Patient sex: F
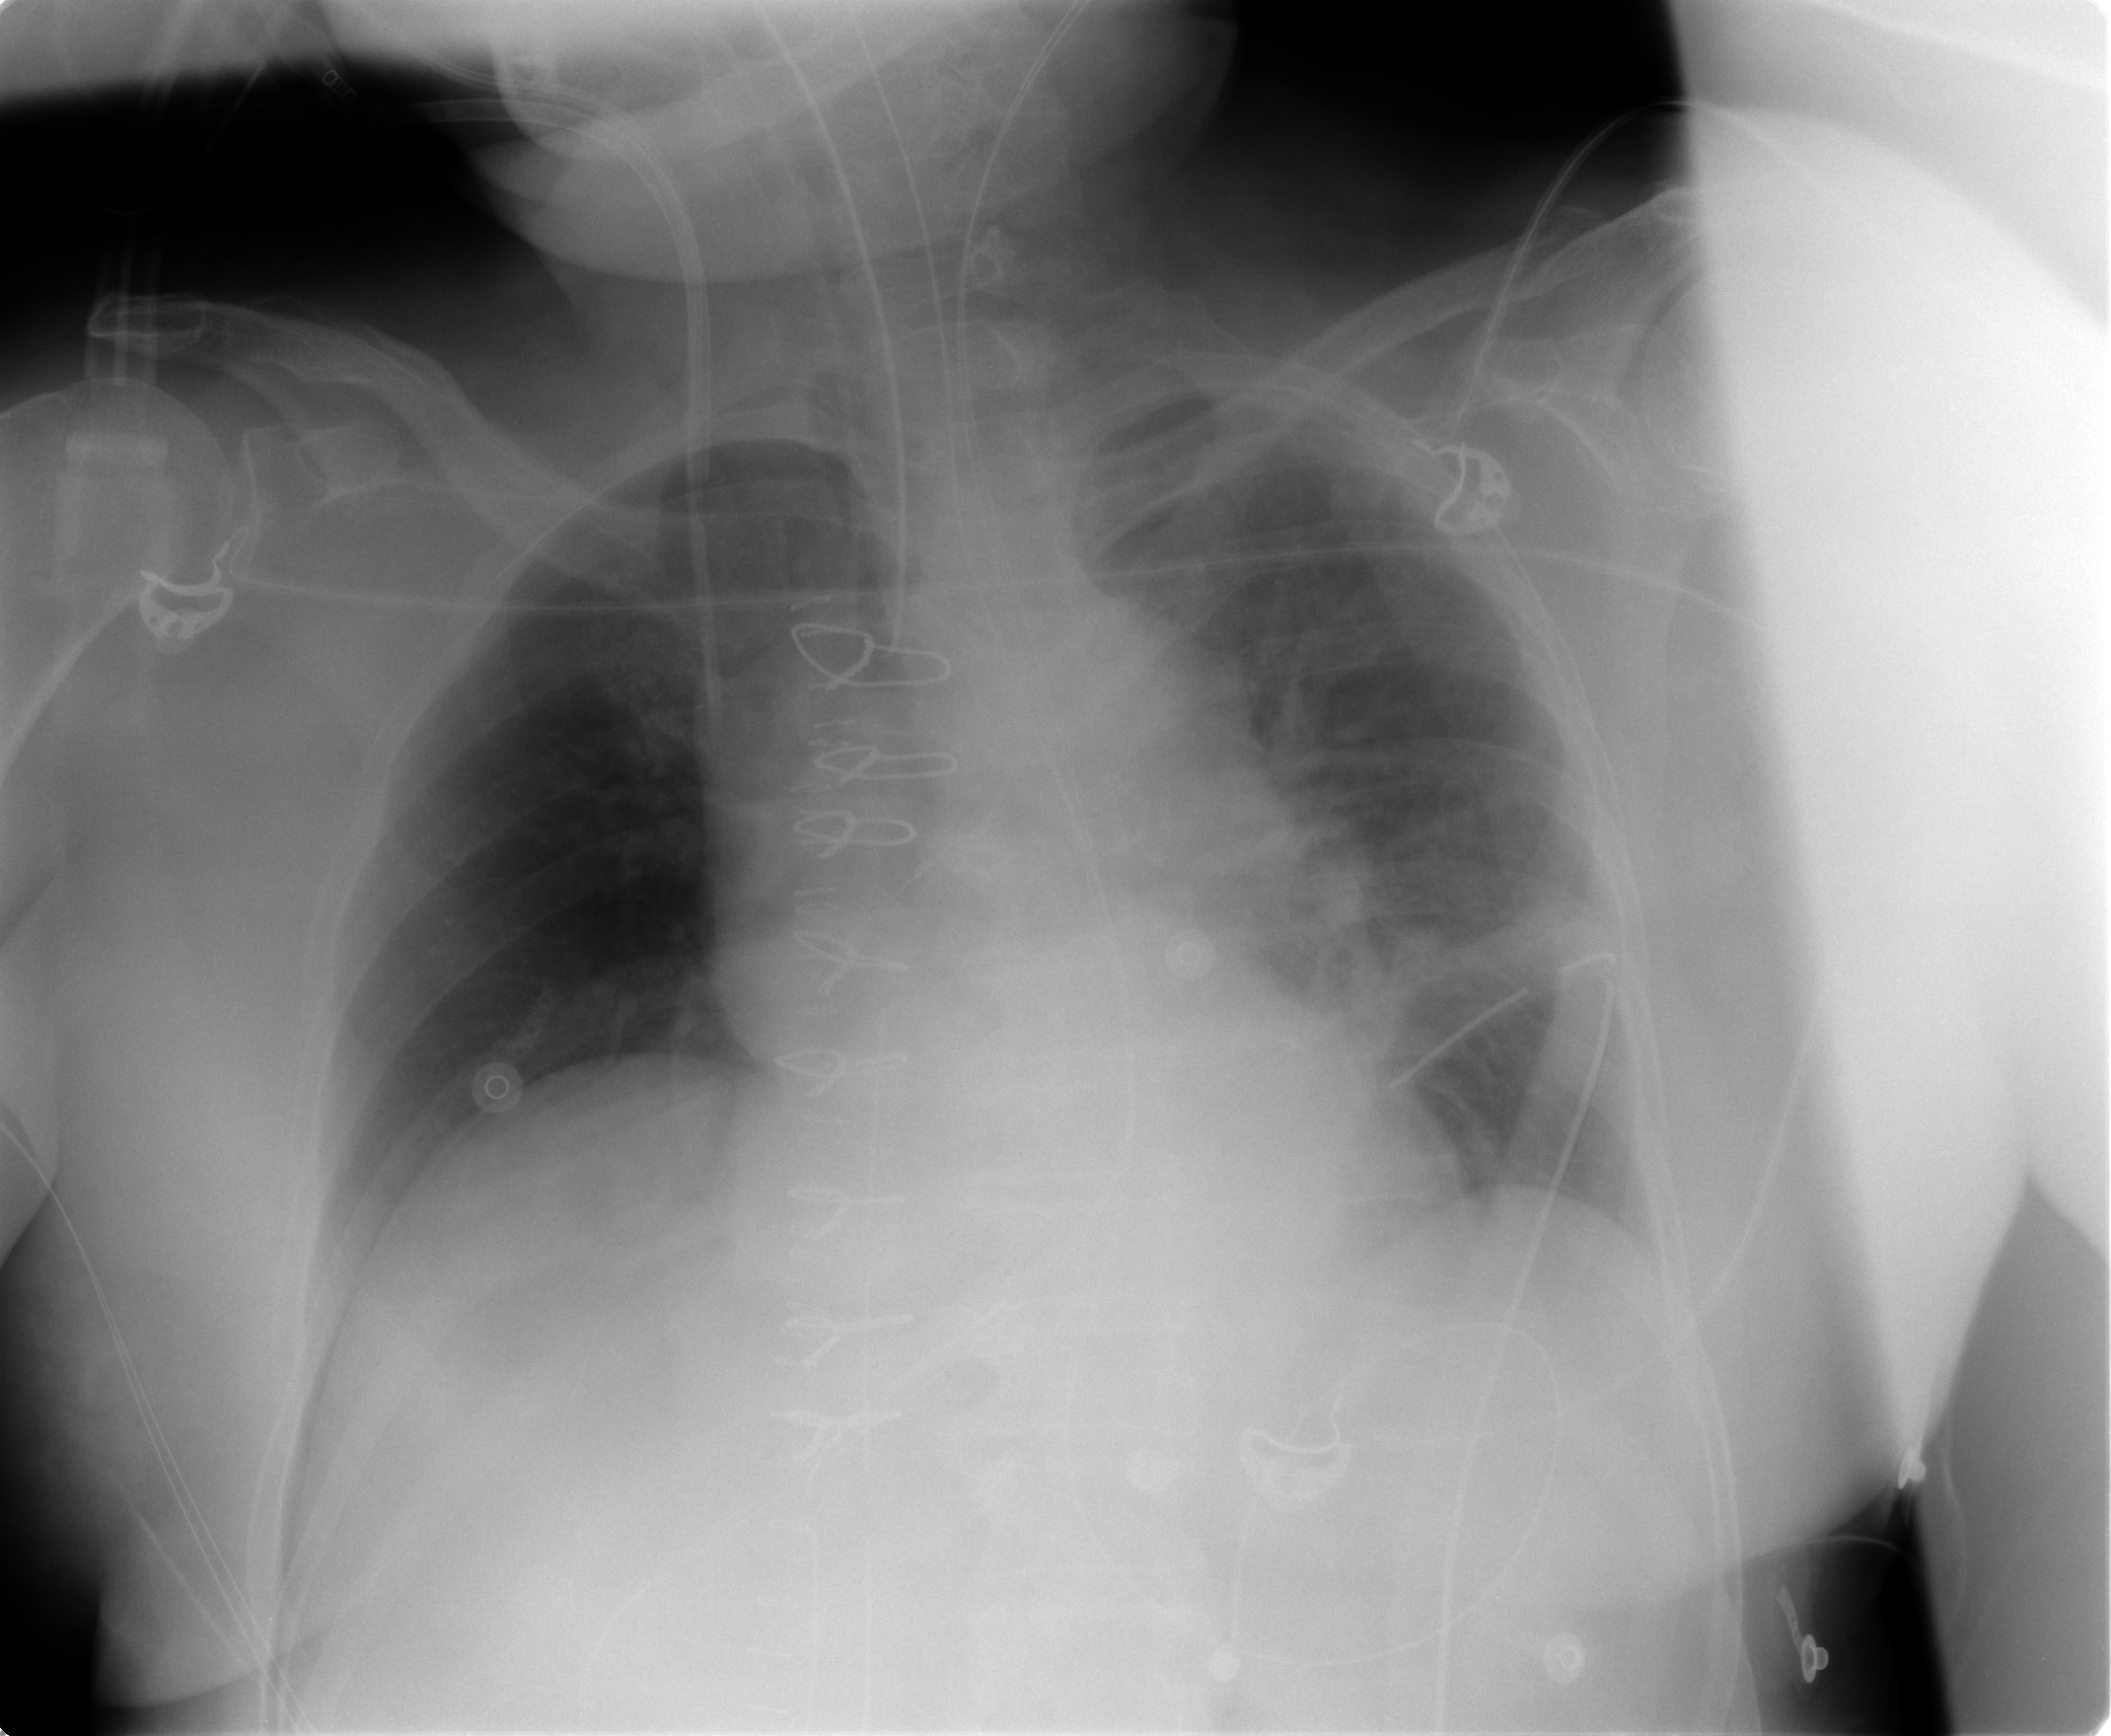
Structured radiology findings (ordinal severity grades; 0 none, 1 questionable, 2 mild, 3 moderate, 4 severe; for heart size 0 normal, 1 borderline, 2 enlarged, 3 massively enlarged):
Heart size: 1
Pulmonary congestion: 2
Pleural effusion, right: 2
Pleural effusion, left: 2
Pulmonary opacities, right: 0
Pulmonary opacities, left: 1
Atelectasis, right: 0
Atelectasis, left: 2